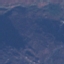
Land use / land cover: HerbaceousVegetation